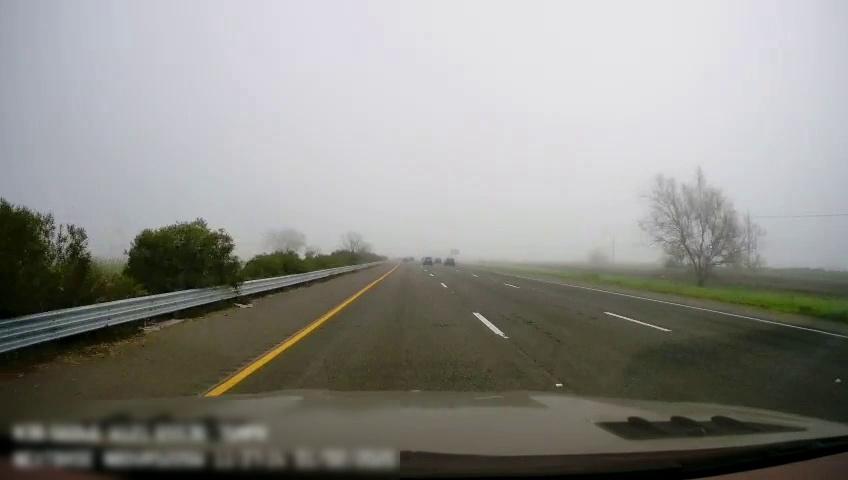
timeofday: Day
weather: Sunny
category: Drivable Space
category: Lanes | Current Lane
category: Lanes | Current Lane
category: Lanes | Alternate Lane
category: Lanes | Alternate Lane